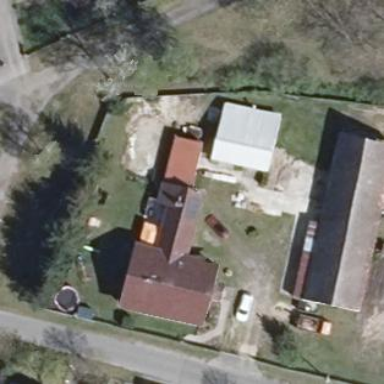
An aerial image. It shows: Gabled house with the roof oriented along the building.